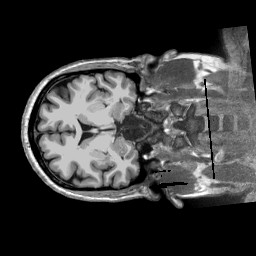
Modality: T1w
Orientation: axial
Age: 42
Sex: female